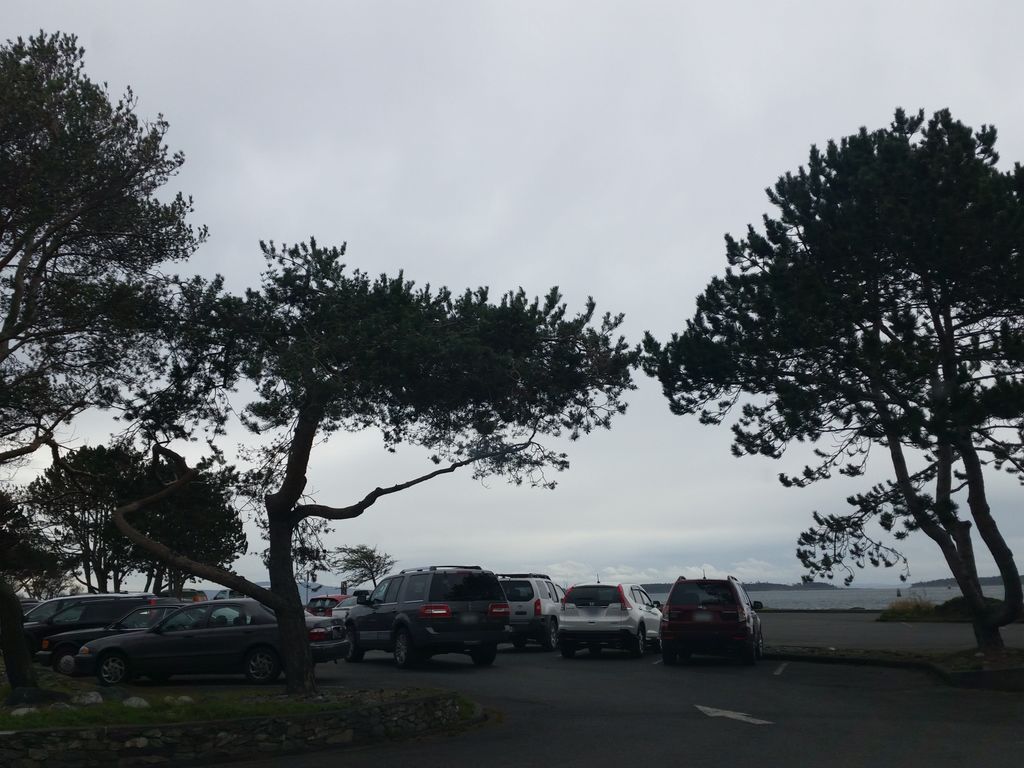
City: victoria